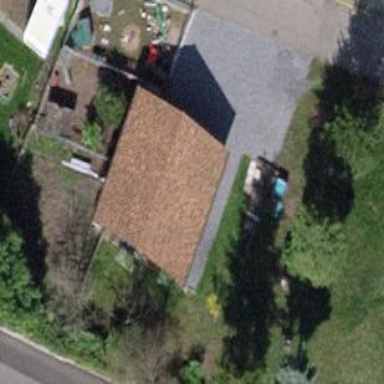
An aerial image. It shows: View of roof of building.